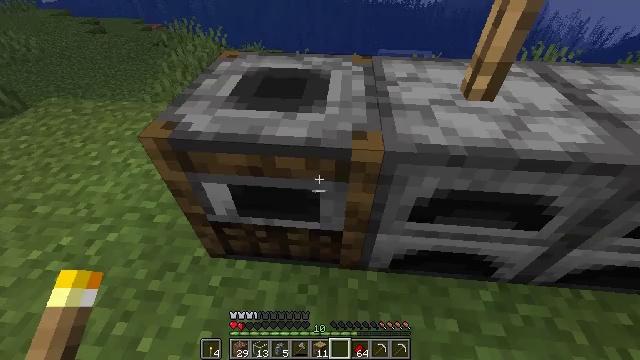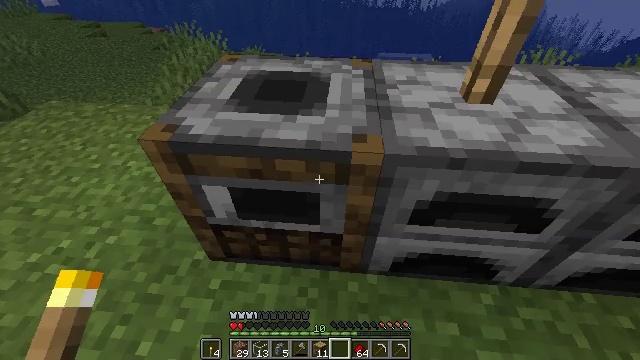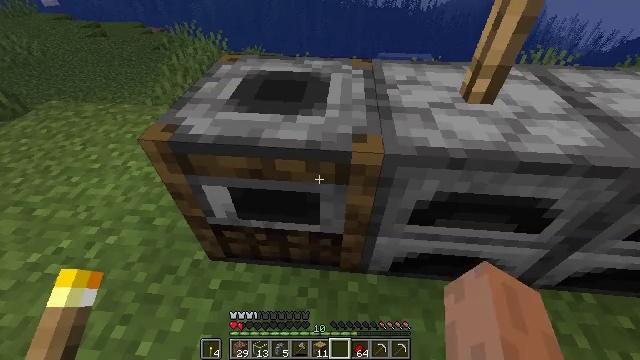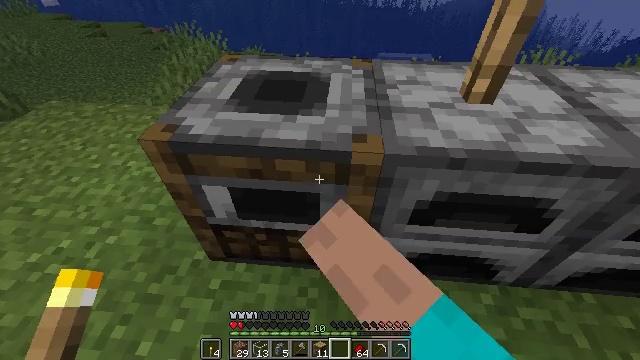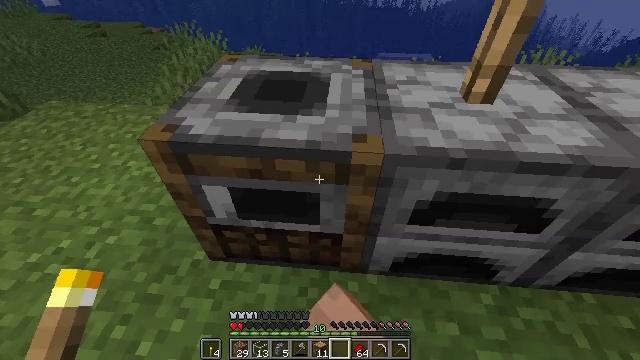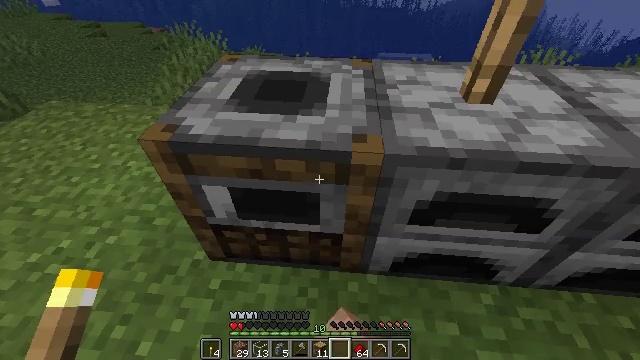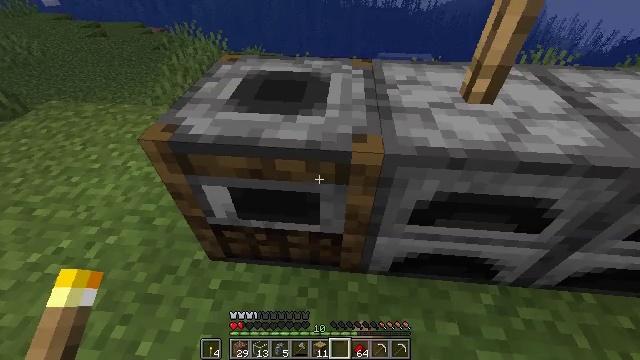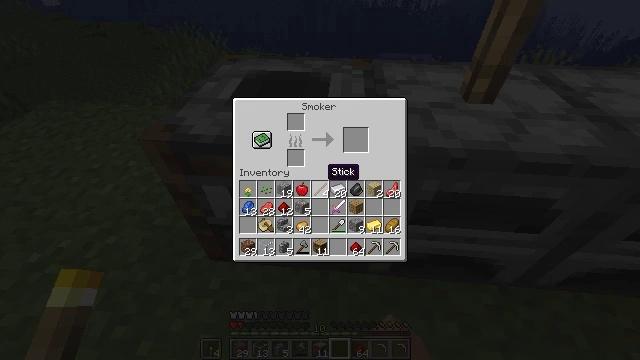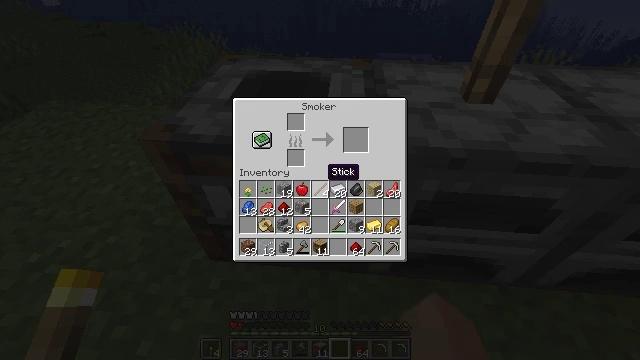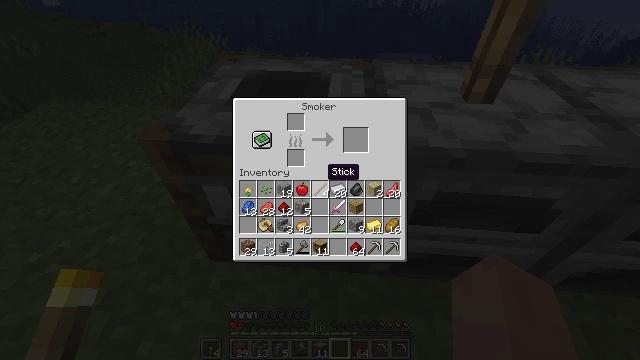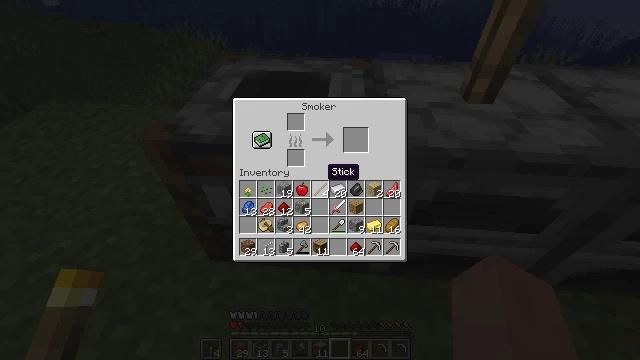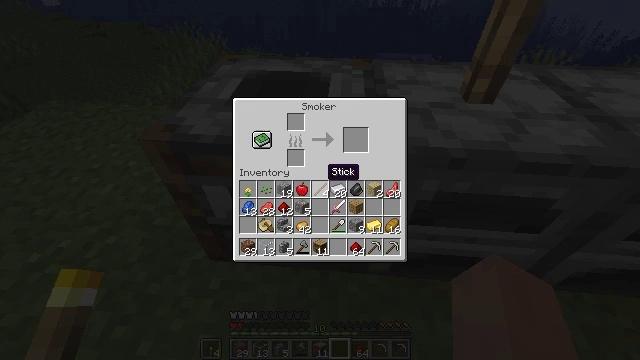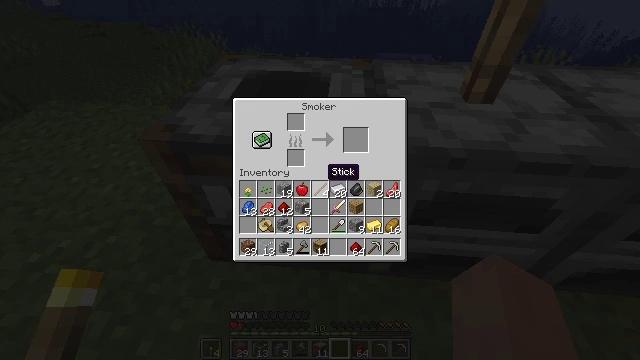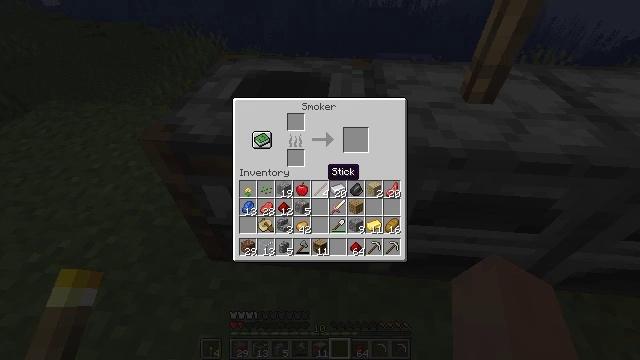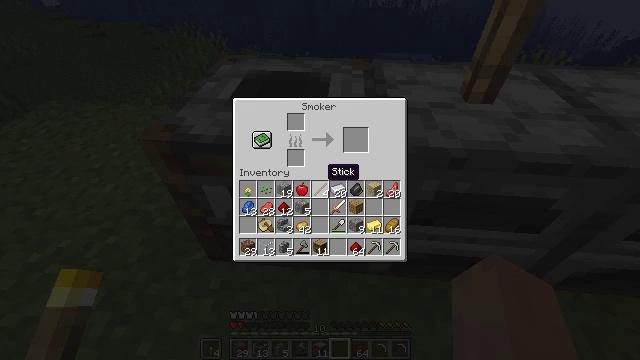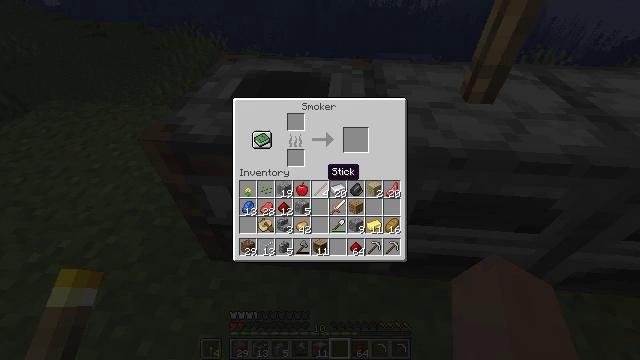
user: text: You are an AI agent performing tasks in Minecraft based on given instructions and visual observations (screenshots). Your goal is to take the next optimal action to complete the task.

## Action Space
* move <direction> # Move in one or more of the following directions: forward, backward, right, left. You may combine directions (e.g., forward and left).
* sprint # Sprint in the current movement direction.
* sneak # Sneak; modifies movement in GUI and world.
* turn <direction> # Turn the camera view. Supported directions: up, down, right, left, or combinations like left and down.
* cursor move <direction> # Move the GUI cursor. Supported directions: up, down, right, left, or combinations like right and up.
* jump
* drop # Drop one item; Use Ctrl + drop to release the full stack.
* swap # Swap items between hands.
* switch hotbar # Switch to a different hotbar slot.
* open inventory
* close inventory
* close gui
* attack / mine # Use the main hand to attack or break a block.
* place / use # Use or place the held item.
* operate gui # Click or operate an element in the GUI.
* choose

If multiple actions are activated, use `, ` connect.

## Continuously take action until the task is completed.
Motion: motion action
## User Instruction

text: Shear sheep after crafting shears.
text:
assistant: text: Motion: no_op
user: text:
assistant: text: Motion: use / place
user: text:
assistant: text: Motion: use / place
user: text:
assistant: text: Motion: use / place
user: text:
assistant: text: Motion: no_op
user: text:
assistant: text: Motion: no_op
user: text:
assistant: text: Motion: open gui
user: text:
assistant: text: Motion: no_op
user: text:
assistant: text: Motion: no_op
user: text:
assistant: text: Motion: no_op
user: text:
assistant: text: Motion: no_op
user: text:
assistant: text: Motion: no_op
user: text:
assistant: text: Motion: no_op
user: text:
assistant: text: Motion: no_op
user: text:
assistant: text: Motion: no_op
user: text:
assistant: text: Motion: no_op
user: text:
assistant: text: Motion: no_op
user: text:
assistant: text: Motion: cursor move right
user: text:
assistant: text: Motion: no_op
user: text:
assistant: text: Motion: no_op
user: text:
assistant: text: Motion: no_op
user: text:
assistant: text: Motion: no_op
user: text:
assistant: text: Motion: no_op
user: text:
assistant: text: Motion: no_op
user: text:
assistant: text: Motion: sneak
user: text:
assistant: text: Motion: sneak
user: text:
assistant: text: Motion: sneak
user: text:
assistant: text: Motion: sneak
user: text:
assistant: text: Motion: sneak
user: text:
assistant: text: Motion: sneak, cursor move right